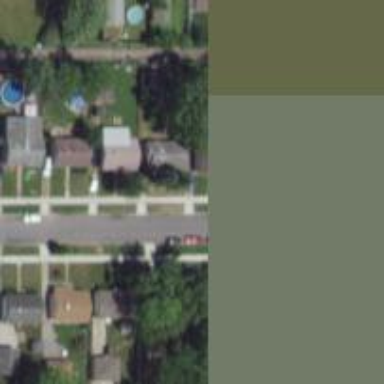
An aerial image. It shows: Alleyway designated as service road.